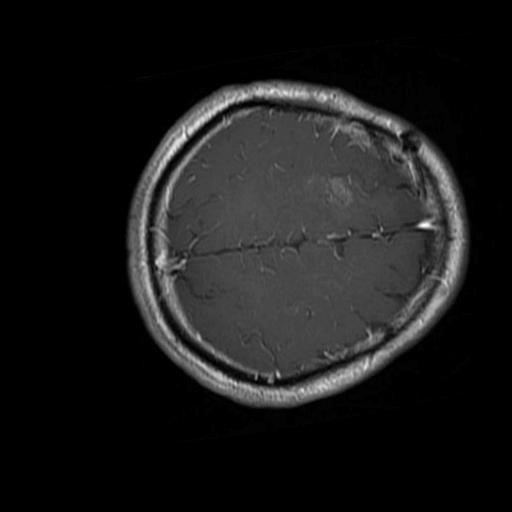
Label: brain_glioma